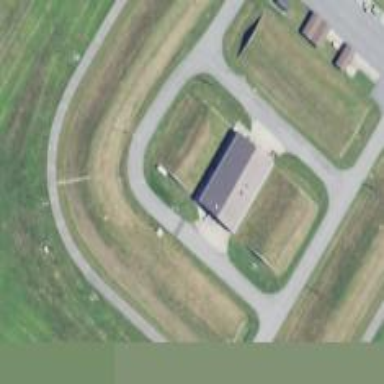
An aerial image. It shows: Military bunker.